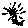
Label: star